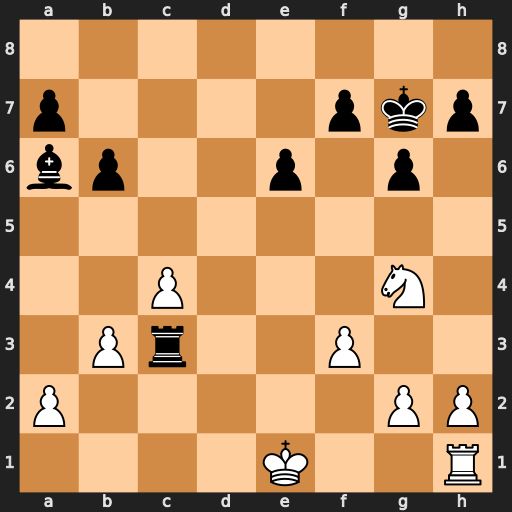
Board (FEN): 8/p4pkp/bp2p1p1/8/2P3N1/1Pr2P2/P5PP/4K2R
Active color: w
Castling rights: K
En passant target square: -
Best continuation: Kd2 Rxc4 bxc4